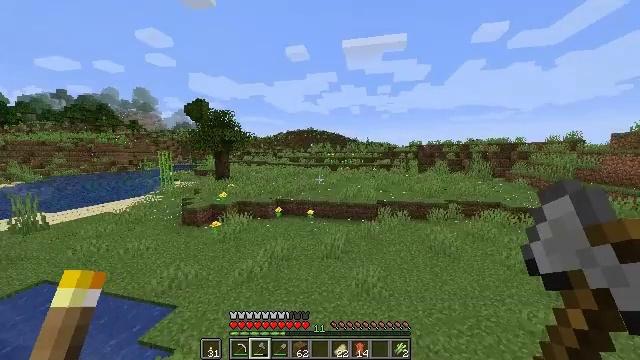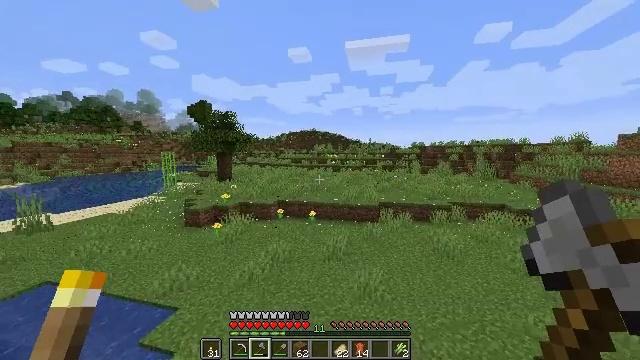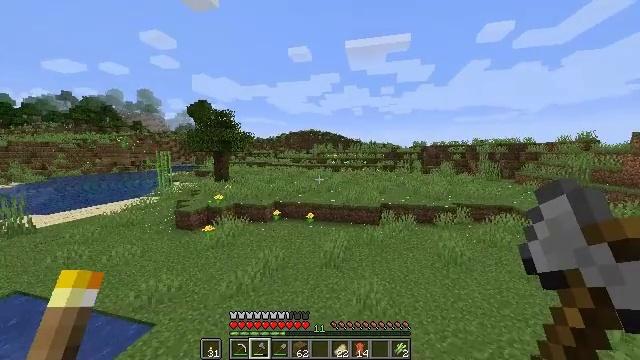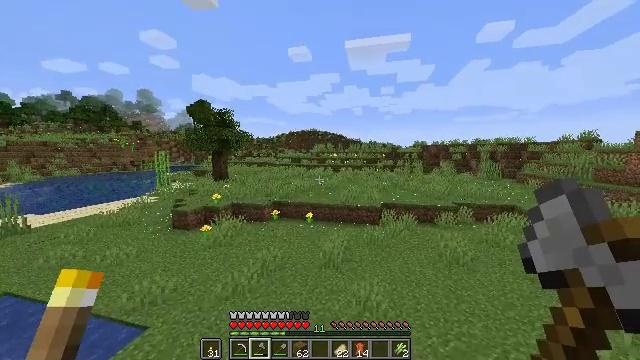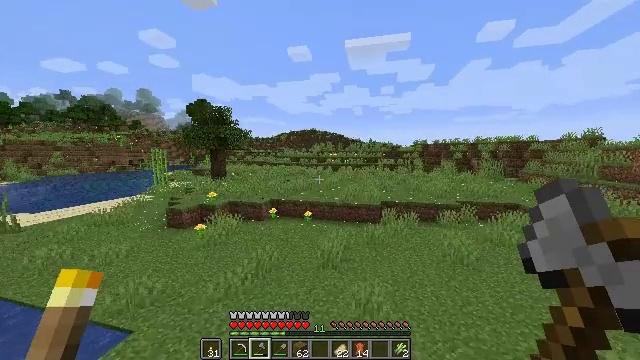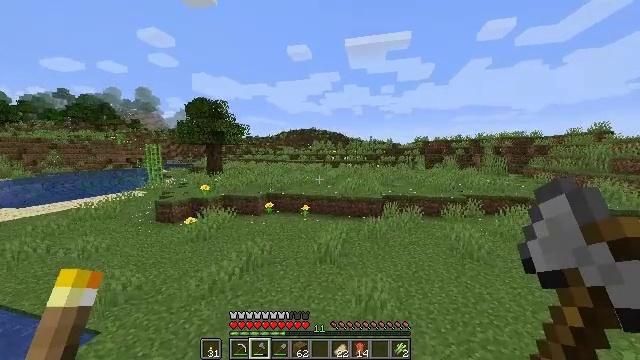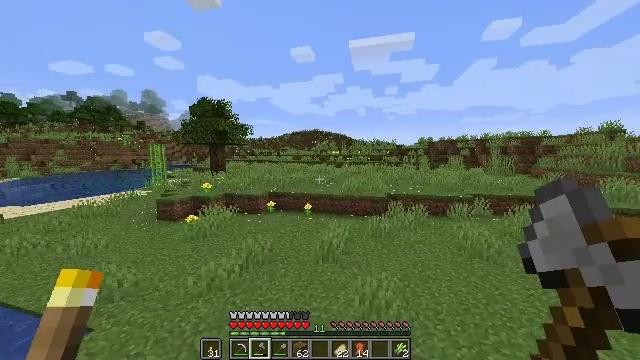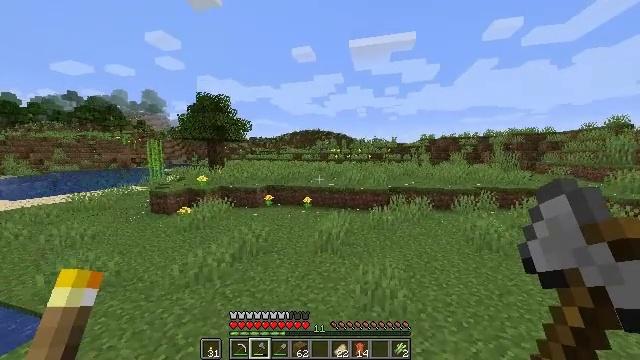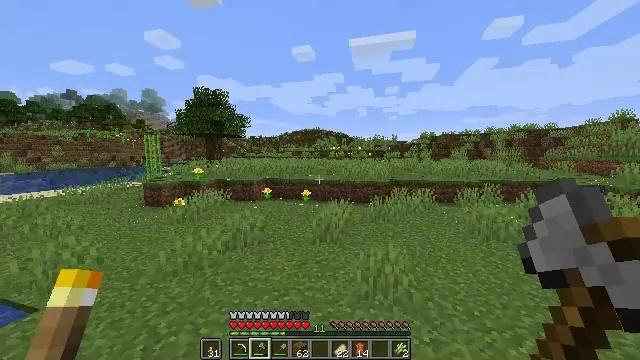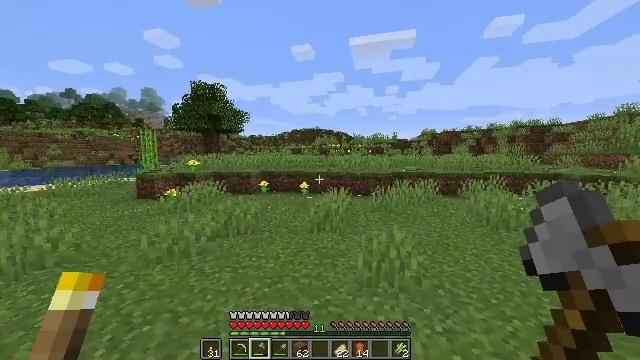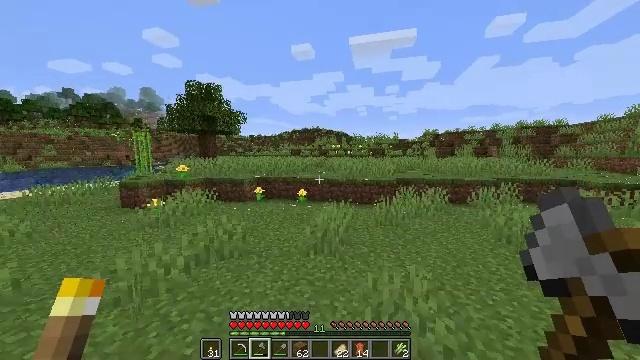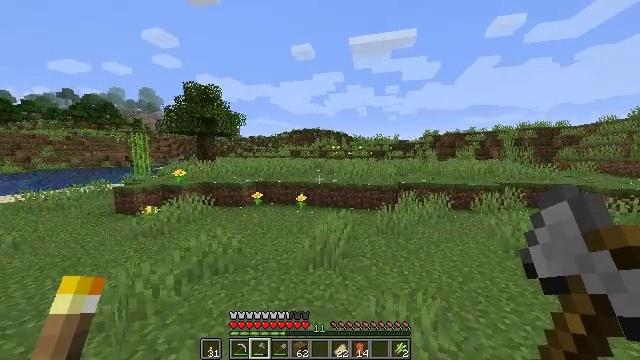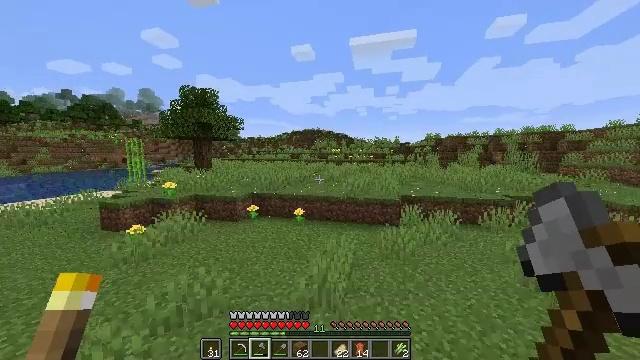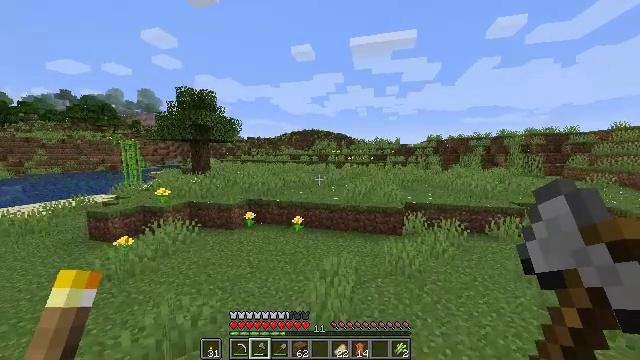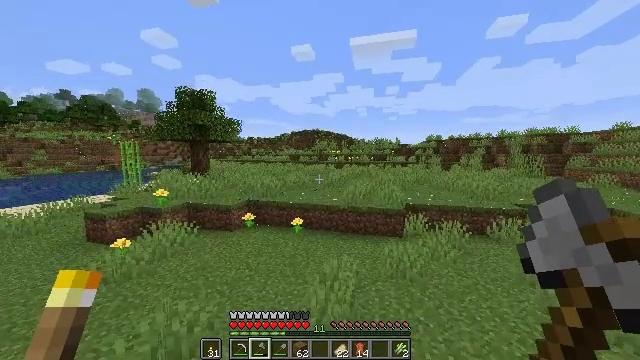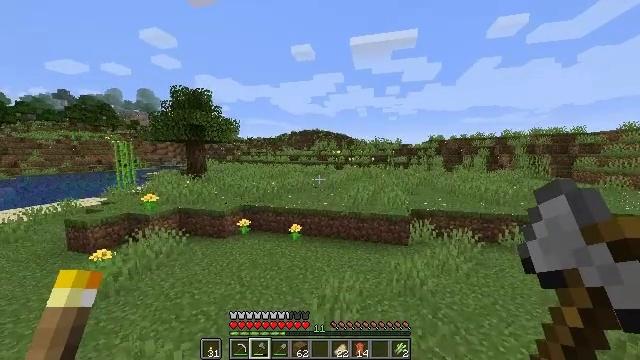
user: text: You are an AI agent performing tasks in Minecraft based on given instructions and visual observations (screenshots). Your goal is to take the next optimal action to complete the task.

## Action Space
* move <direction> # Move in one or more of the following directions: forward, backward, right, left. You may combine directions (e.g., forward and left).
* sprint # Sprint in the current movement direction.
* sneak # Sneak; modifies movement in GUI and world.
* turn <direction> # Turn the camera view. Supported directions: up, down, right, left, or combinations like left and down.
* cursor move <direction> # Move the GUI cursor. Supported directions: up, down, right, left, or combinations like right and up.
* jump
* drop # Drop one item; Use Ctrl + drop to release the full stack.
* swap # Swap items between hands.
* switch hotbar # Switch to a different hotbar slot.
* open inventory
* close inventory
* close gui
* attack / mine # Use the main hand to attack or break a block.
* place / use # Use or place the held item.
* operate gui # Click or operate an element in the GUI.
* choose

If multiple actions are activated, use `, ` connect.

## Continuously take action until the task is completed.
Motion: motion action
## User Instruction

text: Retrieve sunflower in your inventory.
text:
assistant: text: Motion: move forward, sprint, jump
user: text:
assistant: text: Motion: move forward, sprint, jump
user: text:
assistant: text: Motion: move forward, sprint, jump
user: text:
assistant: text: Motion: move forward, sprint, jump
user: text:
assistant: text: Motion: move forward, sprint, jump
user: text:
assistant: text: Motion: move forward, sprint, jump
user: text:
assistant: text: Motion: move forward, sprint, jump
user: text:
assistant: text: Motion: move forward, sprint, jump
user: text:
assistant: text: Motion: move forward, sprint, jump
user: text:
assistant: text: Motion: move forward, sprint, jump
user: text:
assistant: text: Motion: move forward, sprint, jump
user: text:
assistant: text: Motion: move forward, sprint, jump
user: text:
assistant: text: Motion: move forward, sprint, jump
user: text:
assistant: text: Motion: move forward, sprint, jump
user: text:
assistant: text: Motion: move forward, sprint, jump
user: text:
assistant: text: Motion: move forward, sprint, jump
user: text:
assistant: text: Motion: move forward, sprint, jump
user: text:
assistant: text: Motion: move forward and move right, sprint, turn right and down, jump
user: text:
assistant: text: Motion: move forward and move right, sprint, turn right and down, jump
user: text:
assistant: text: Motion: move forward and move right, sprint, turn right, jump
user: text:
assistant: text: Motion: move forward and move right, sprint, jump
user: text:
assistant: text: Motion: move forward, sprint, jump
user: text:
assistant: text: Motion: move forward, sprint, jump
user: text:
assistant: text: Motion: move forward, sprint, jump
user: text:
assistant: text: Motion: move forward, sprint, jump
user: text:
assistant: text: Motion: move forward, sprint, jump
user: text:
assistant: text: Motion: move forward, sprint, jump
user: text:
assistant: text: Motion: move forward and move right, sprint, jump
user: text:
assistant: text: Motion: move forward and move right, sprint, jump
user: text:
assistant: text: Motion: move forward and move right, sprint, turn down, jump